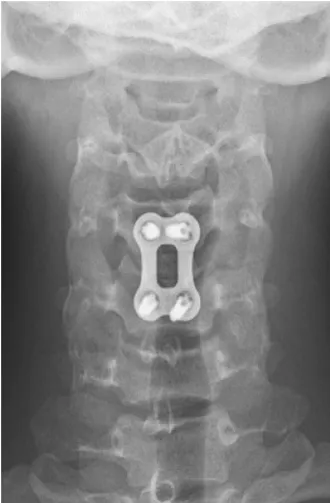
Anteroposterior.
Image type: radiology (x_ray)